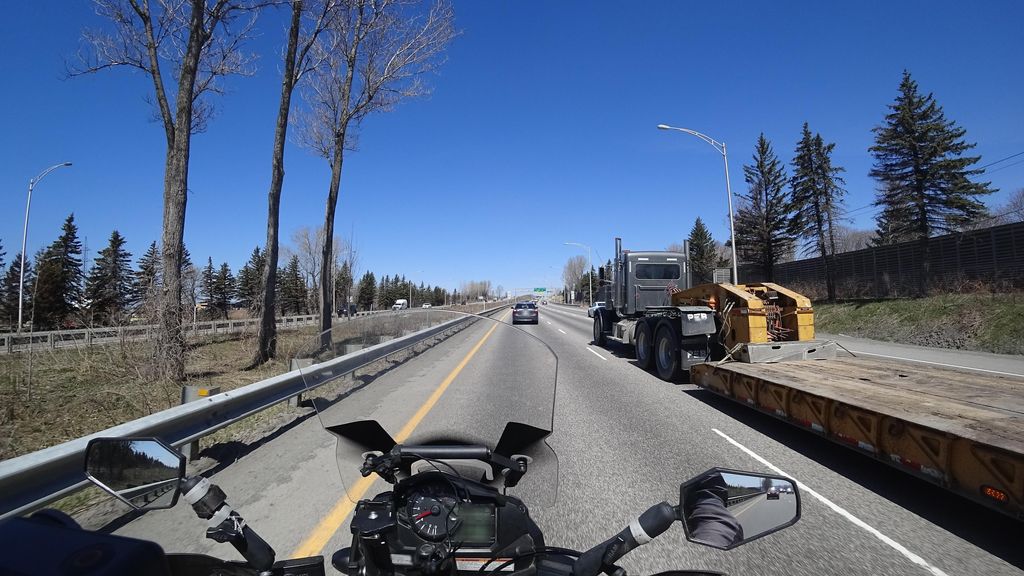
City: quebec_city